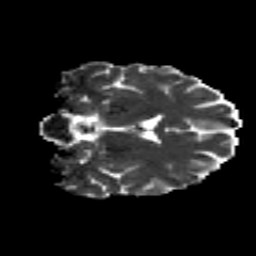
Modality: MD
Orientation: coronal
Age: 24
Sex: female
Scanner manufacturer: siemens
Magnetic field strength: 3 T
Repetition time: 8.8 s
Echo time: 0.085 s